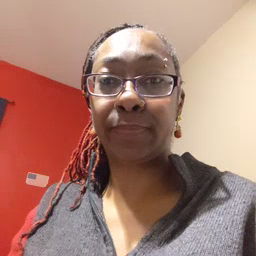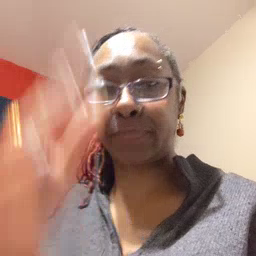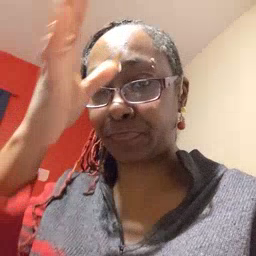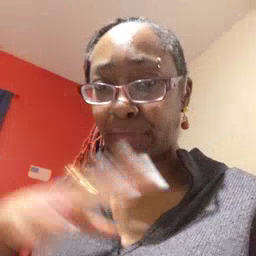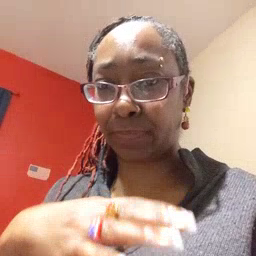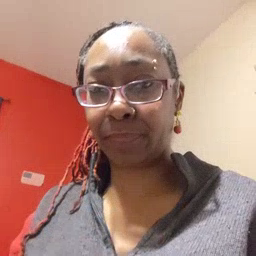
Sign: man